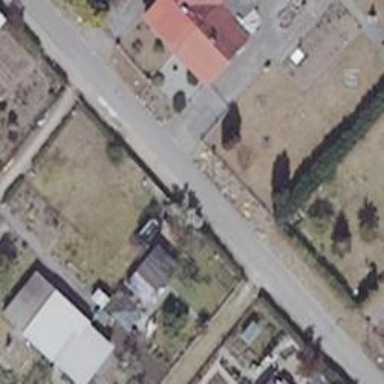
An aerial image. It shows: Residential road.